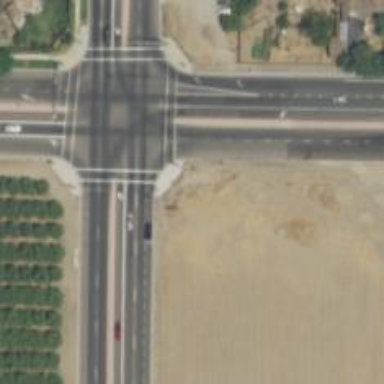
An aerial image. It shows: Crossing on the road with line markings.